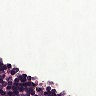
Metastatic tissue present: no